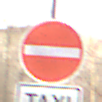
Verkehrszeichen: VerbotDerEinfahrt
Zusatzzeichen unten: BesondereFahrzeugeUndTransportgueter1
Umgebung: Outdoor, Nature
Tageszeit: MorningAfternoon
Wetter: PartlyCloudy
Licht: Natural
Jahreszeit: Winter
Kontrast: MediumContrast